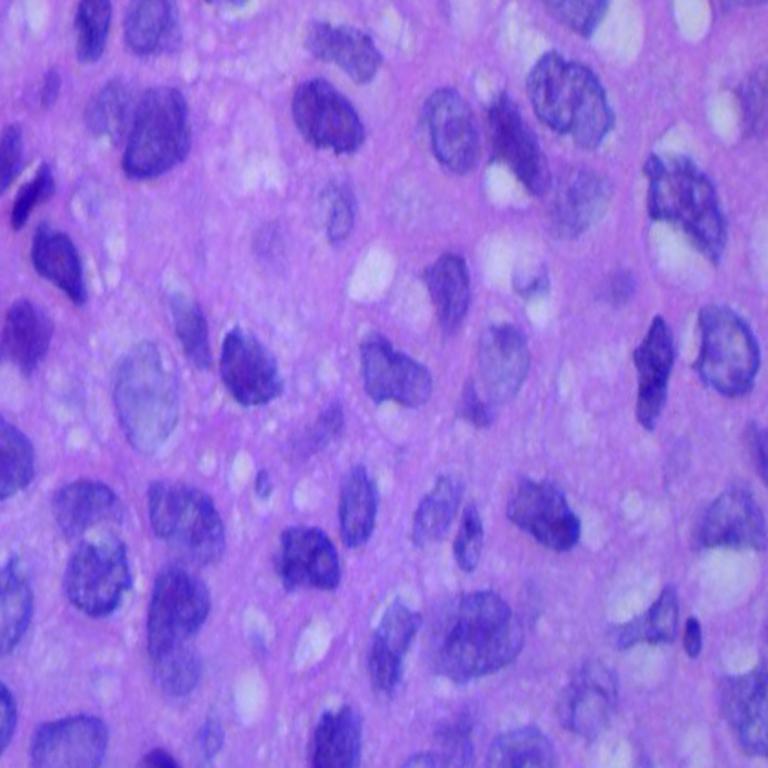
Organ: lung
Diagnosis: squamous carcinomas